Question: 'money_of_my' is my module. When I run Gradle Task ':money_of_my:dependencies', some errors occur.
Gradle Bulid Message says:
'''
Information:Gradle tasks[:money_of_my:dependencies]
Error:\--- org.hamcrest:hamcrest-core:1.3
Error:\--- org.hamcrest:hamcrest-core:1.3
Error:+--- com.android.support:support-compat:25.0.0
Error:| \--- com.android.support:support-annotations:25.0.0
Error:+--- com.android.support:support-media-compat:25.0.0
Error:| \--- com.android.support:support-compat:25.0.0 (*)
Error:+--- com.android.support:support-core-utils:25.0.0
Error:| \--- com.android.support:support-compat:25.0.0 (*)
Error:+--- com.android.support:support-core-ui:25.0.0
Error:| \--- com.android.support:support-compat:25.0.0 (*)
Error:\--- com.android.support:support-fragment:25.0.0
Error:+--- com.android.support:support-compat:25.0.0 (*)
Error:+--- com.android.support:support-media-compat:25.0.0 (*)
Error:+--- com.android.support:support-core-ui:25.0.0 (*)
Error:\--- com.android.support:support-core-utils:25.0.0 (*)
Error:\--- com.android.support:support-compat:25.0.0 (*)
Error:+--- com.android.support:support-compat:25.0.0
Error:| \--- com.android.support:support-annotations:25.0.0
Error:+--- com.android.support:support-media-compat:25.0.0
Error:| \--- com.android.support:support-compat:25.0.0 (*)
Error:+--- com.android.support:support-core-utils:25.0.0
Error:| \--- com.android.support:support-compat:25.0.0 (*)
Error:+--- com.android.support:support-core-ui:25.0.0
Error:| \--- com.android.support:support-compat:25.0.0 (*)
Error:\--- com.android.support:support-fragment:25.0.0
Error:+--- com.android.support:support-compat:25.0.0 (*)
Error:+--- com.android.support:support-media-compat:25.0.0 (*)
Error:+--- com.android.support:support-core-ui:25.0.0 (*)
Error:\--- com.android.support:support-core-utils:25.0.0 (*)
Error:\--- com.android.support:support-compat:25.0.0 (*)
Error:+--- com.android.support:support-compat:25.0.0
Error:| \--- com.android.support:support-annotations:25.0.0
Error:+--- com.android.support:support-media-compat:25.0.0
Error:| \--- com.android.support:support-compat:25.0.0 (*)
Error:+--- com.android.support:support-core-utils:25.0.0
Error:| \--- com.android.support:support-compat:25.0.0 (*)
Error:+--- com.android.support:support-core-ui:25.0.0
Error:| \--- com.android.support:support-compat:25.0.0 (*)
Error:\--- com.android.support:support-fragment:25.0.0
Error:+--- com.android.support:support-compat:25.0.0 (*)
Error:+--- com.android.support:support-media-compat:25.0.0 (*)
Error:+--- com.android.support:support-core-ui:25.0.0 (*)
Error:\--- com.android.support:support-core-utils:25.0.0 (*)
Error:\--- com.android.support:support-compat:25.0.0 (*)
Error:+--- com.android.support:support-compat:25.0.0
Error:| \--- com.android.support:support-annotations:25.0.0
Error:+--- com.android.support:support-media-compat:25.0.0
Error:| \--- com.android.support:support-compat:25.0.0 (*)
Error:+--- com.android.support:support-core-utils:25.0.0
Error:| \--- com.android.support:support-compat:25.0.0 (*)
Error:+--- com.android.support:support-core-ui:25.0.0
Error:| \--- com.android.support:support-compat:25.0.0 (*)
Error:\--- com.android.support:support-fragment:25.0.0
Error:+--- com.android.support:support-compat:25.0.0 (*)
Error:+--- com.android.support:support-media-compat:25.0.0 (*)
Error:+--- com.android.support:support-core-ui:25.0.0 (*)
Error:\--- com.android.support:support-core-utils:25.0.0 (*)
Error:\--- com.android.support:support-compat:25.0.0 (*)
Error:\--- org.hamcrest:hamcrest-core:1.3
Error:+--- com.android.support:support-compat:25.0.0
Error:| \--- com.android.support:support-annotations:25.0.0
Error:+--- com.android.support:support-media-compat:25.0.0
Error:| \--- com.android.support:support-compat:25.0.0 (*)
Error:+--- com.android.support:support-core-utils:25.0.0
Error:| \--- com.android.support:support-compat:25.0.0 (*)
Error:+--- com.android.support:support-core-ui:25.0.0
Error:| \--- com.android.support:support-compat:25.0.0 (*)
Error:\--- com.android.support:support-fragment:25.0.0
Error:+--- com.android.support:support-compat:25.0.0 (*)
Error:+--- com.android.support:support-media-compat:25.0.0 (*)
Error:+--- com.android.support:support-core-ui:25.0.0 (*)
Error:\--- com.android.support:support-core-utils:25.0.0 (*)
Error:\--- com.android.support:support-compat:25.0.0 (*)
Information:BUILD SUCCESSFUL
Information:Total time: 1.766 secs
Information:73 errors
Information:0 warnings
Information:See complete output in console
'''
As a picture:

I don't know about this and my app can run on my Genymotion. I want to ask why those errors happen and if I ignore them, what problems will surface?
bulid.gradle as follow:
'''
apply plugin: 'com.android.application'
android {
compileSdkVersion 25
buildToolsVersion '25.0.0'
defaultConfig {
applicationId "com.chase.cn.money_of_my"
minSdkVersion 17
targetSdkVersion 24
versionCode 1
versionName "1.0.0"
testInstrumentationRunner "android.support.test.runner.AndroidJUnitRunner"
renderscriptTargetApi 24
renderscriptSupportModeEnabled true
}
buildTypes {
release {
minifyEnabled false
proguardFiles getDefaultProguardFile('proguard-android.txt'), 'proguard-rules.pro'
}
}
}
dependencies {
compile fileTree(include: ['*.jar'], dir: 'libs')
androidTestCompile('com.android.support.test.espresso:espresso-core:2.2.2', {
exclude group: 'com.android.support', module: 'support-annotations'
})
compile 'com.android.support:appcompat-v7:25.0.0'
testCompile 'junit:junit:4.12'
compile 'com.github.SwiftyWang:TopToastBar:1.1.4'
compile files('libs/libammsdk.jar')
compile files('libs/nineoldandroids-2.4.0.jar')
compile files('libs/xUtils-2.6.14.jar')
compile files('libs/mpandroidchartlibrary-2-2-4.jar')
compile 'com.kyleduo.switchbutton:library:1.4.4'
compile 'me.shaohui:bottomdialog:1.1.9'
compile 'com.wonderkiln:blurkit:1.0.0'
compile 'com.android.support:recyclerview-v7:25.0.0'
}
'''
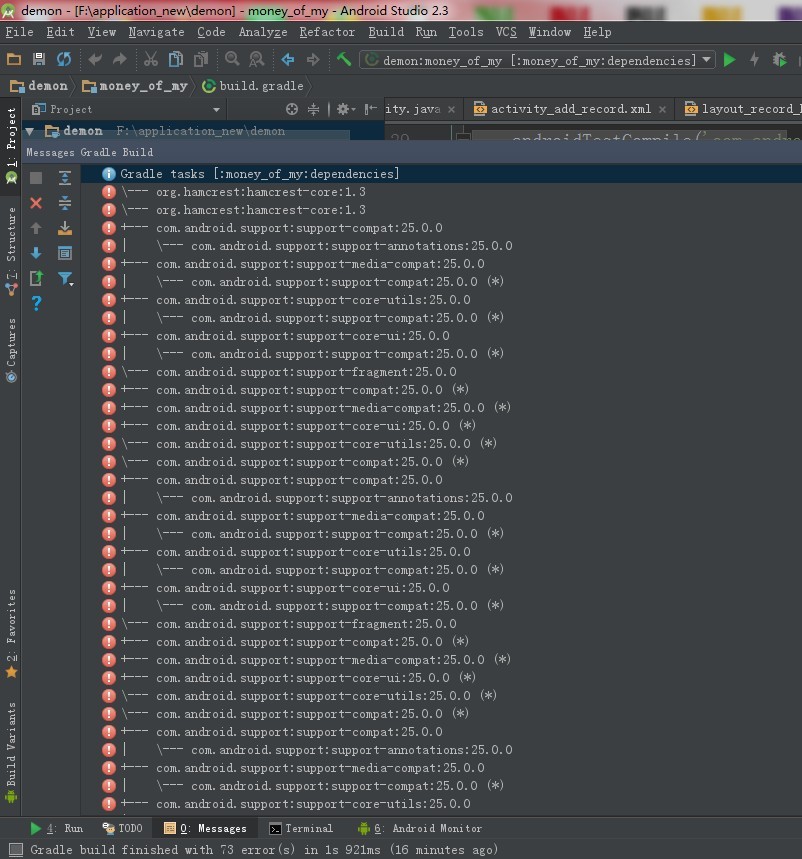
Answer: Try following this solution. It might be helpful for you.
<URL>
For your question 'why those errors happen and if I ignore them, what problems will surface?', I think following explanations will be helpful.
<URL>